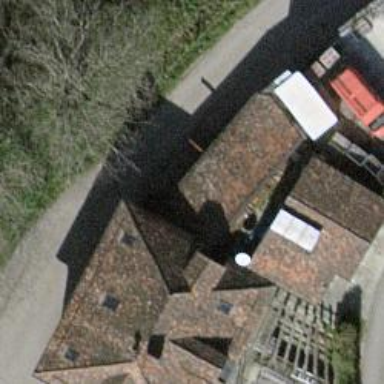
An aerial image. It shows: Shed.